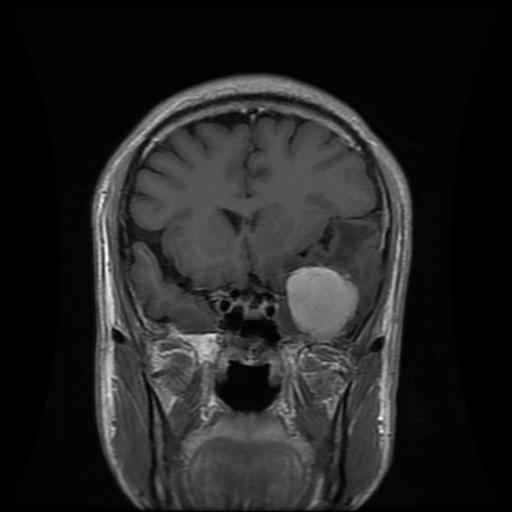
Label: meningioma